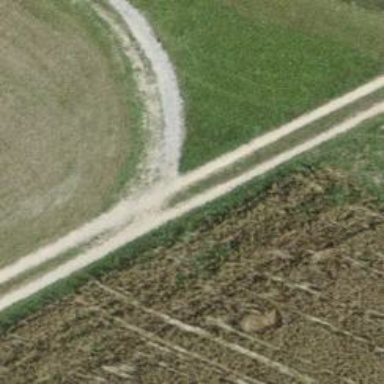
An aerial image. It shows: Gravel track road.